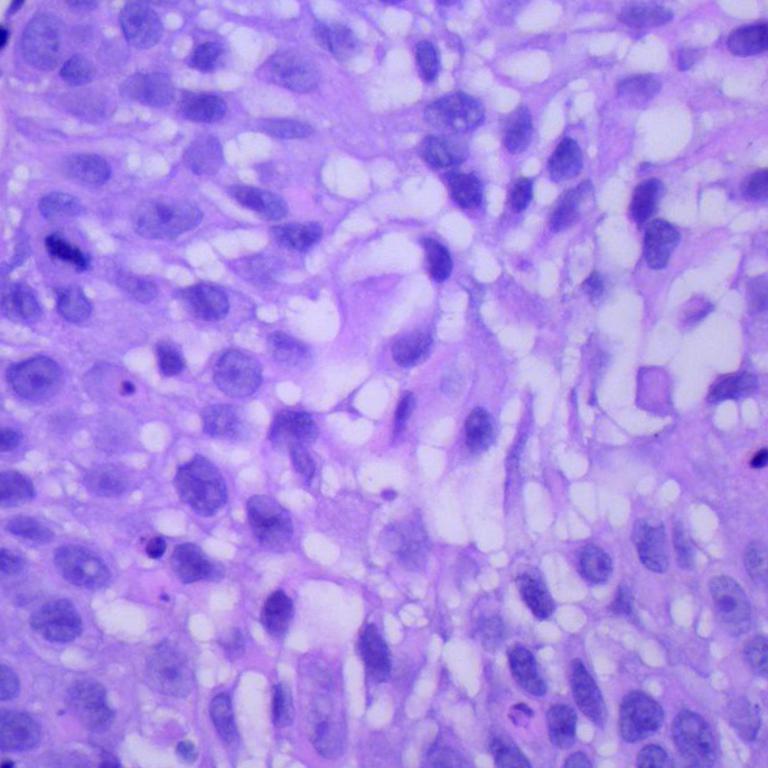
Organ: lung
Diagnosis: squamous carcinomas